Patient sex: F
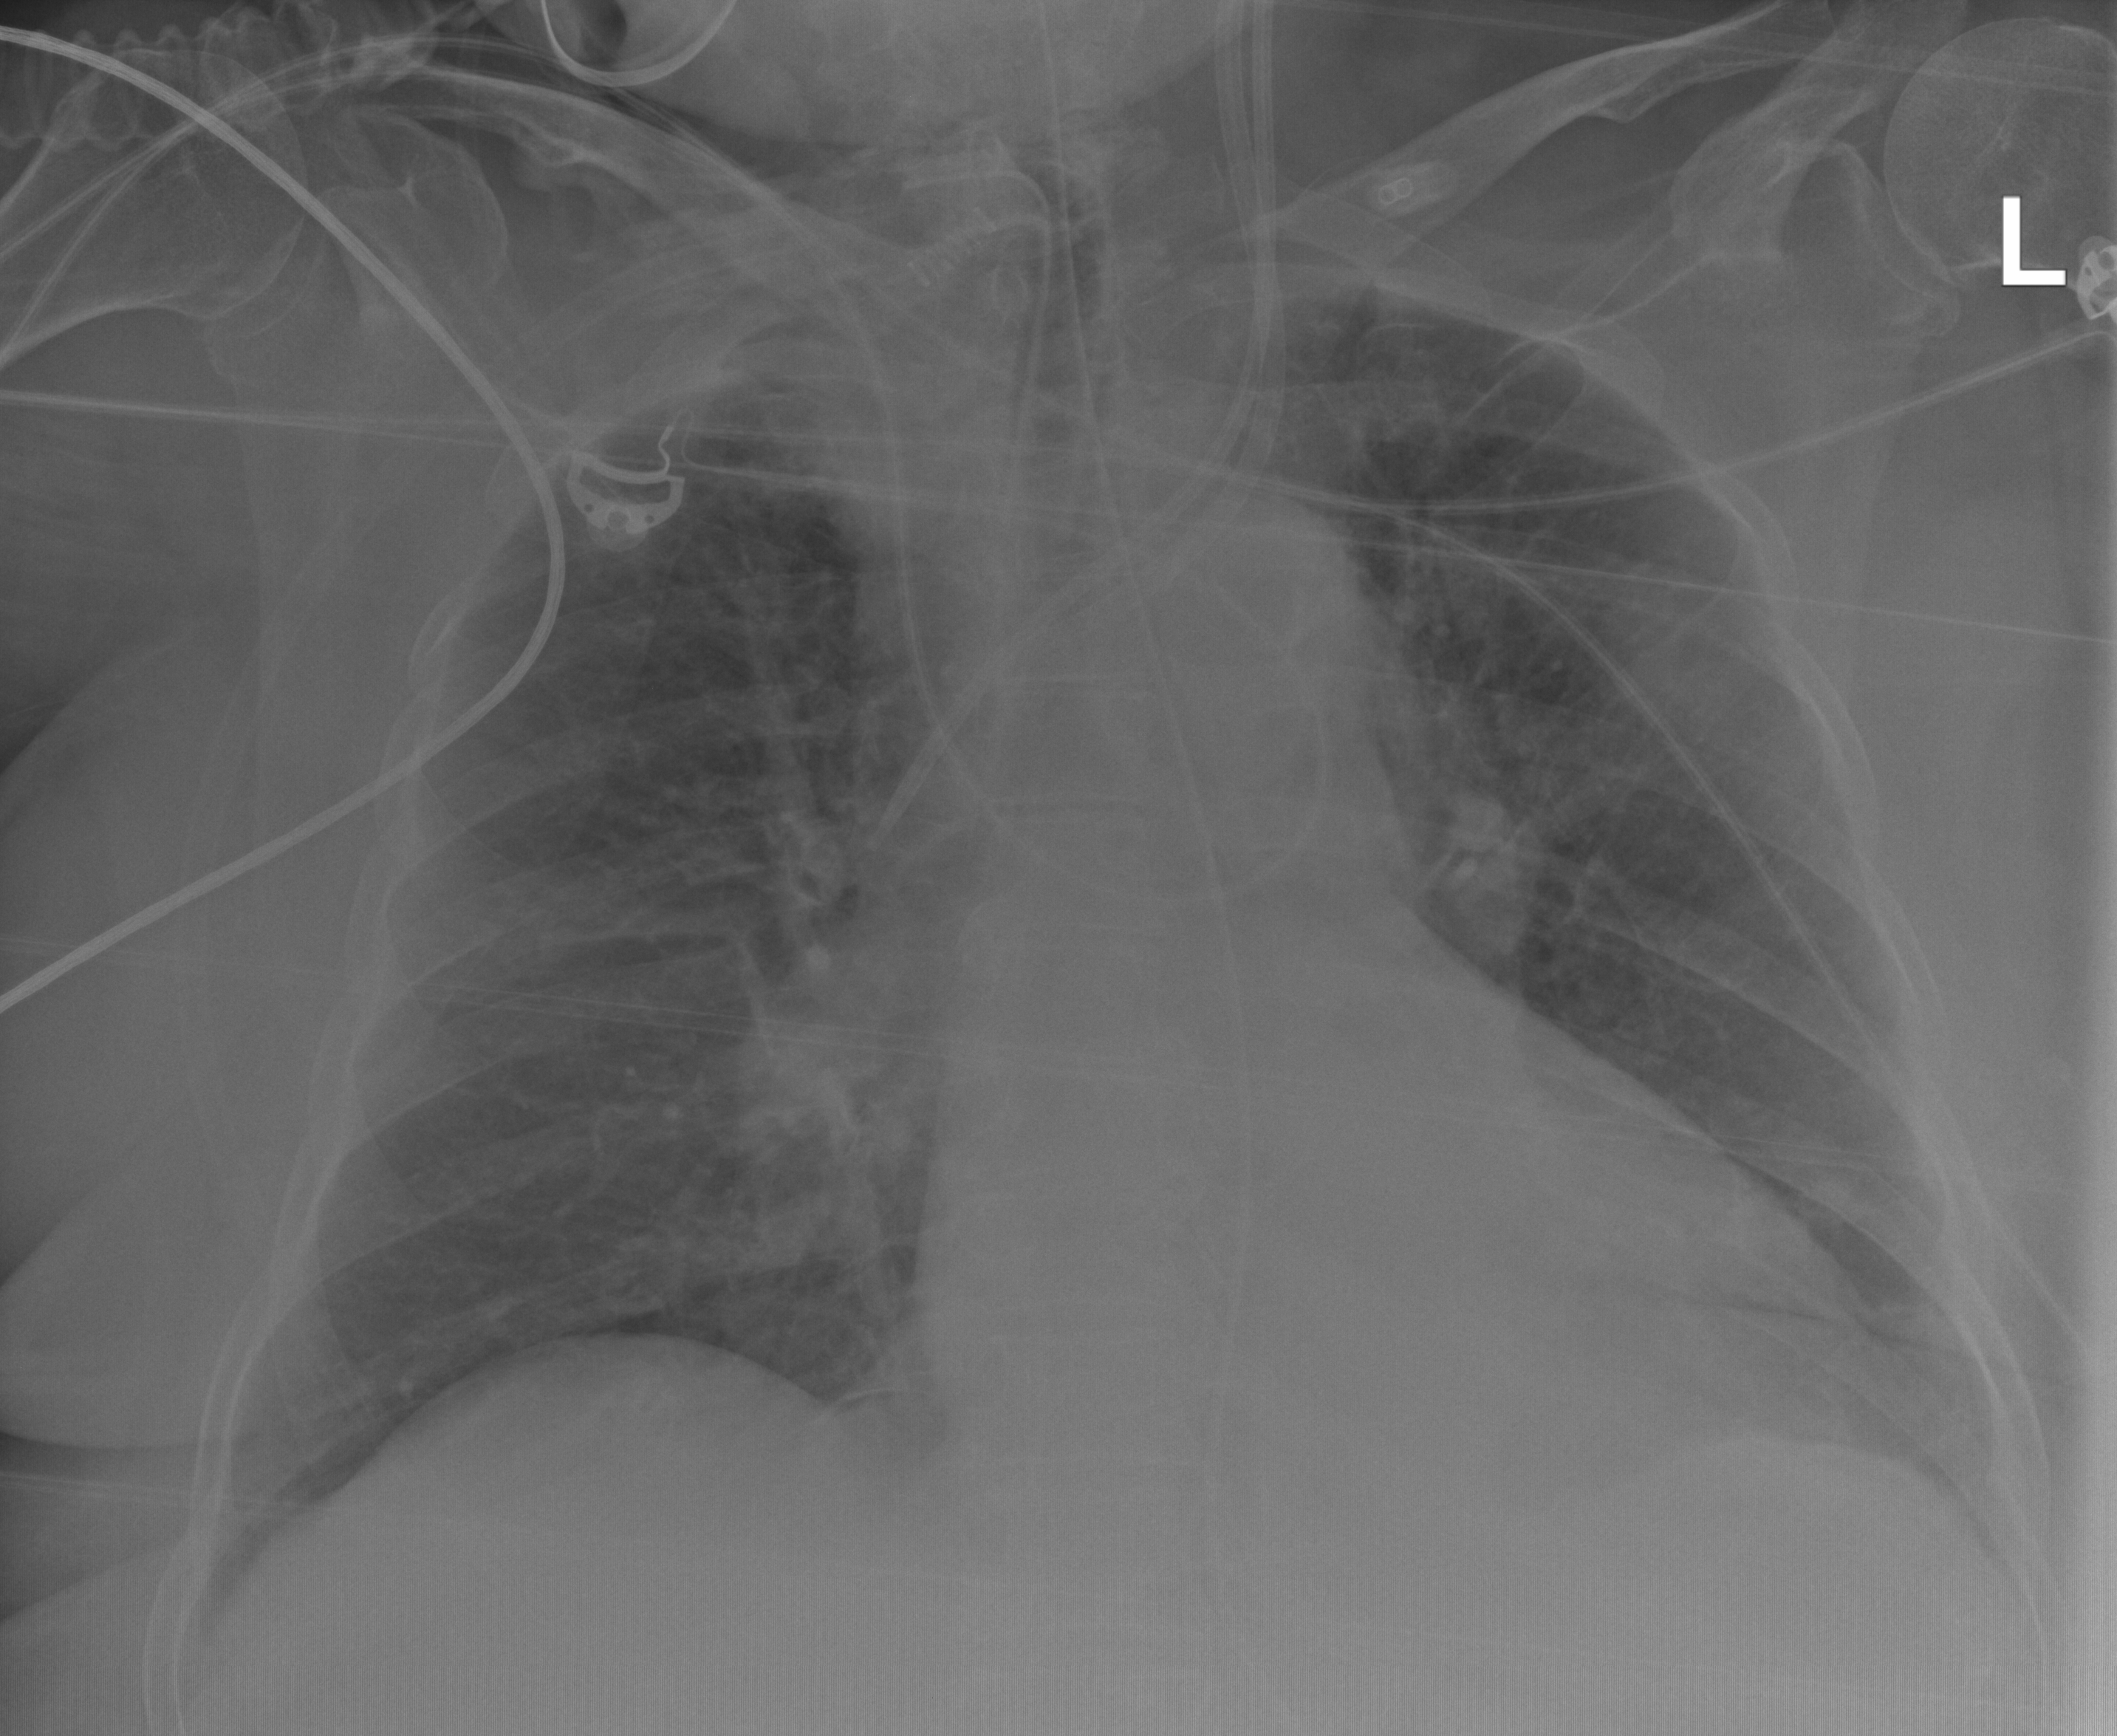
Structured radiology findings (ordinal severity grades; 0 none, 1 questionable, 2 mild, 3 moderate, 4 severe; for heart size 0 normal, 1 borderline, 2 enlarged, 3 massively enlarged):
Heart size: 1
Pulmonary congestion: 2
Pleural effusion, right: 0
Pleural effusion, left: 0
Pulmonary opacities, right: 0
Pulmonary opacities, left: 0
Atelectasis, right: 2
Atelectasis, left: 2